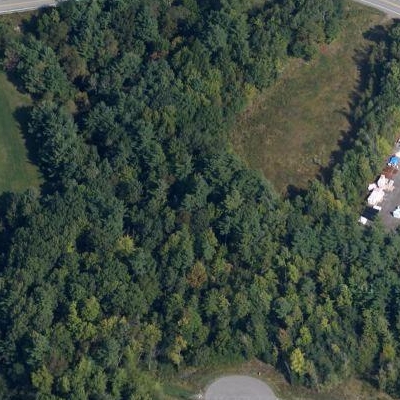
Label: eForest